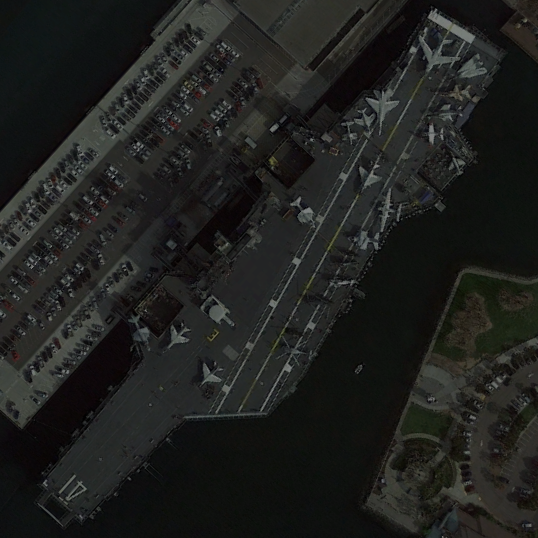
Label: aircraft_carrier